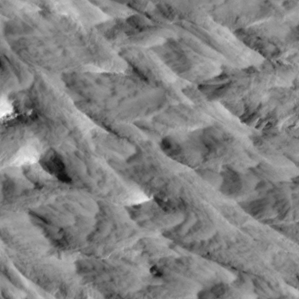
Label: non_frost